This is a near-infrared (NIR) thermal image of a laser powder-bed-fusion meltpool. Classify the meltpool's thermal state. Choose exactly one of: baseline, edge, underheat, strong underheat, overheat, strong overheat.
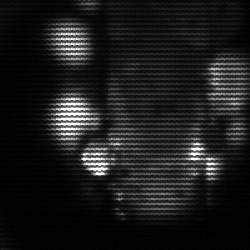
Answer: strong underheat